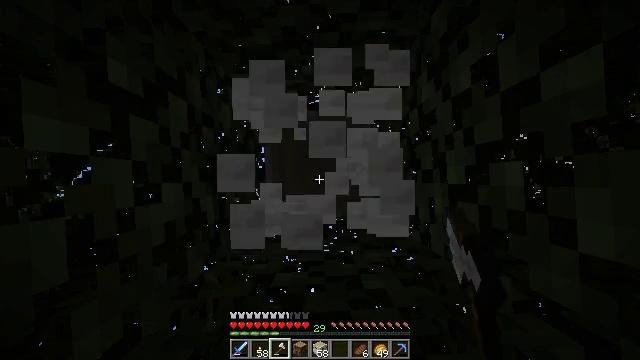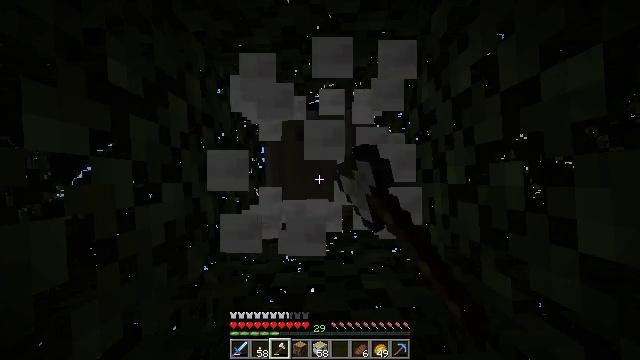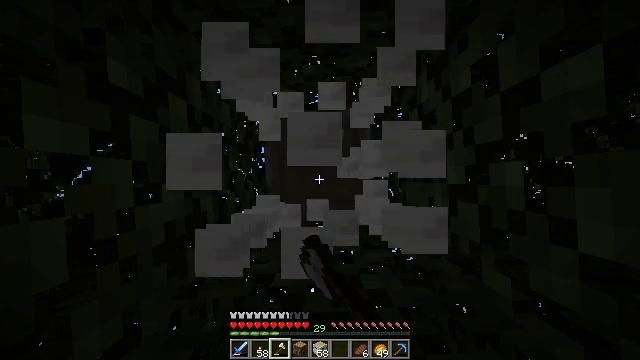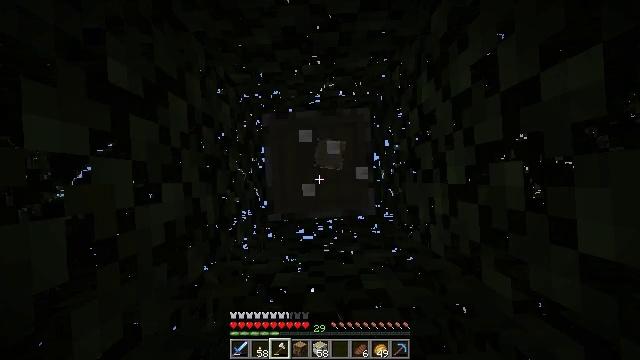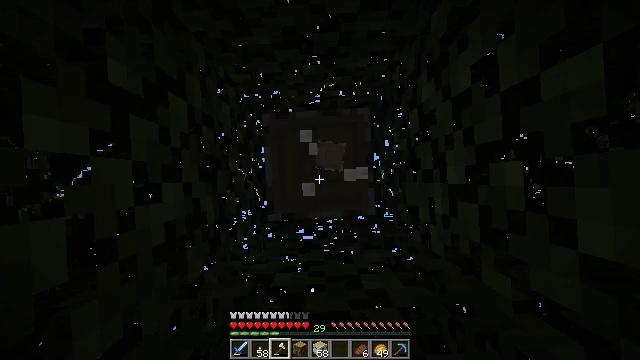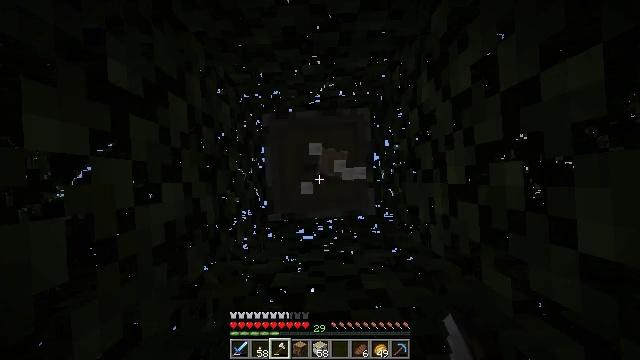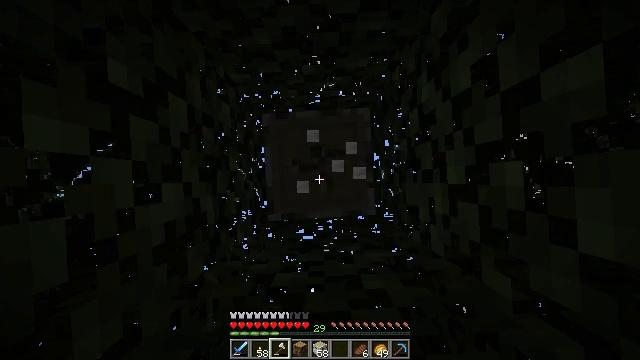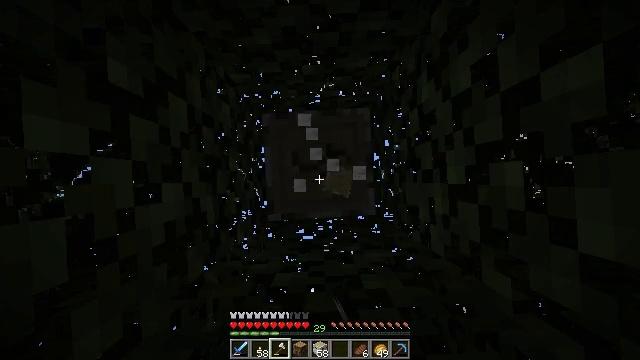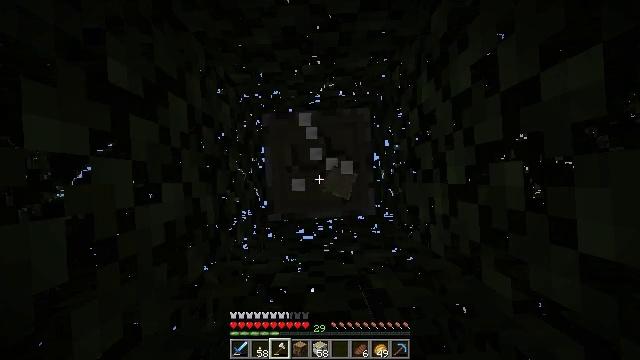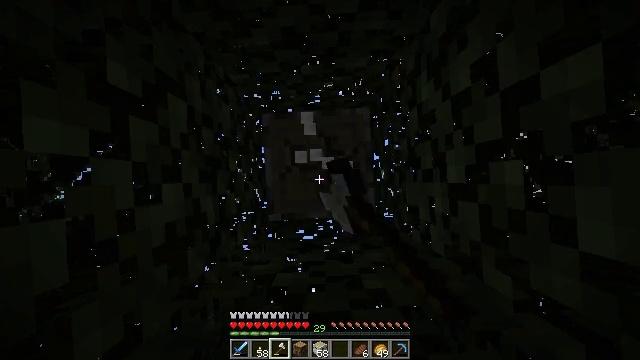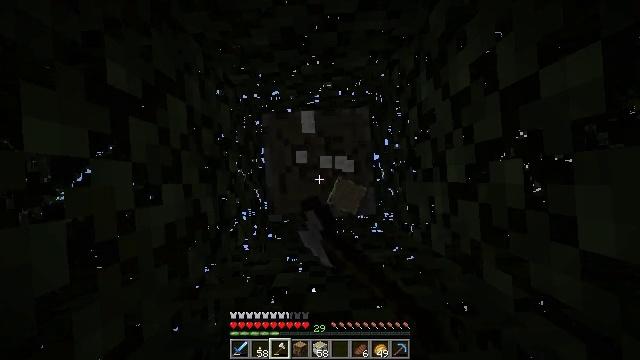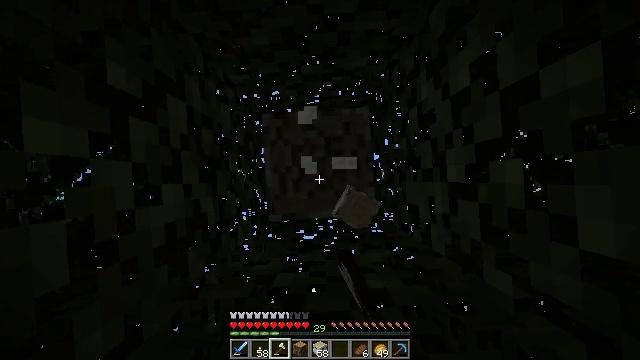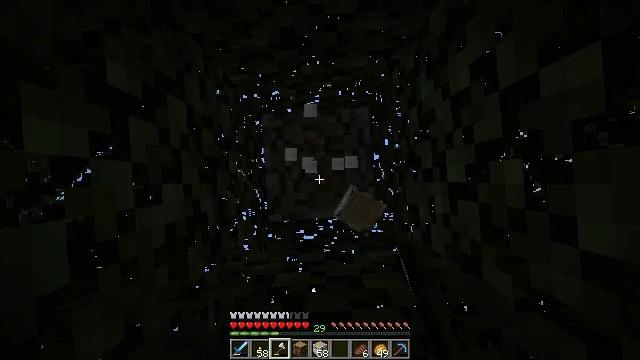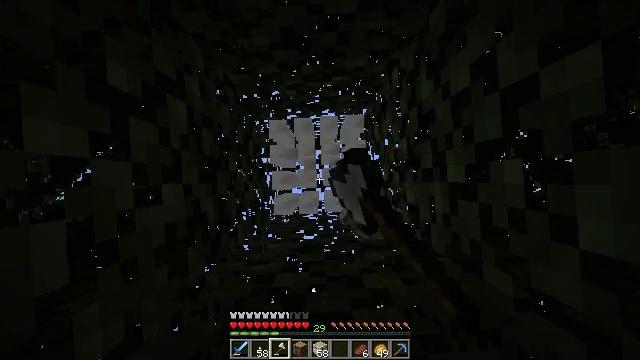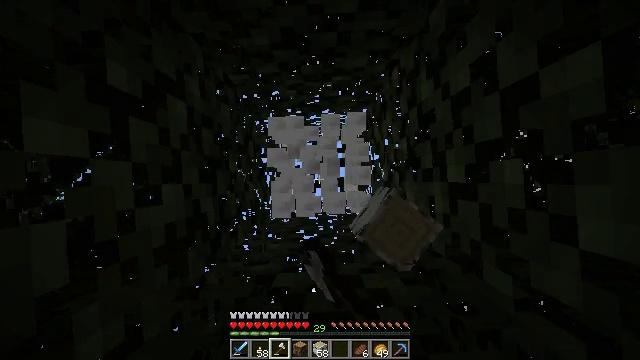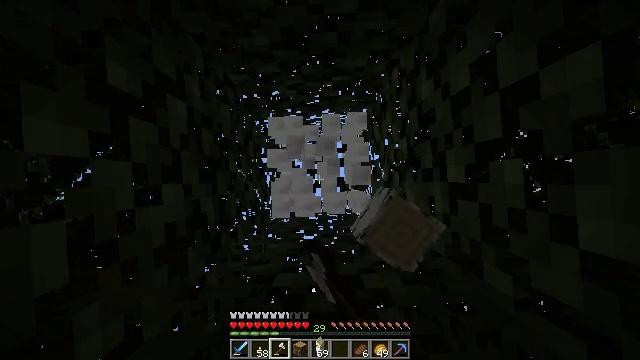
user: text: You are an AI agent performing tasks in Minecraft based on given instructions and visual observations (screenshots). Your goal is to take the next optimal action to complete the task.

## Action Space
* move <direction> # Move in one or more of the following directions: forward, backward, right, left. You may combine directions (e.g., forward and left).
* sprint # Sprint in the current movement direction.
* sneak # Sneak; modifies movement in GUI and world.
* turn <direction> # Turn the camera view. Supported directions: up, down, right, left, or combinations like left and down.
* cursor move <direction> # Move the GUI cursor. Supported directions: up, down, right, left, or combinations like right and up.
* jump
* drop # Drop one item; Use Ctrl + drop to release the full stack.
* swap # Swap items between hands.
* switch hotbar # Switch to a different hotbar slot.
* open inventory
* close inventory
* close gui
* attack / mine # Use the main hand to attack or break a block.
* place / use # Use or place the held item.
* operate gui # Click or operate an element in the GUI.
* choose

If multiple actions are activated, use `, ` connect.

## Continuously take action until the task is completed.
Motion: motion action
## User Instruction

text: Gather birch log for crafting.
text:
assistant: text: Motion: attack / mine
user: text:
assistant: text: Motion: attack / mine
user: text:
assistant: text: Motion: attack / mine
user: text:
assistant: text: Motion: attack / mine
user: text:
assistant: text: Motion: attack / mine
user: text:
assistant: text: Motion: attack / mine
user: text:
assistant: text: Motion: attack / mine
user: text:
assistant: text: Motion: turn up, attack / mine
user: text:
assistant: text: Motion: turn up, attack / mine
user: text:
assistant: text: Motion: attack / mine
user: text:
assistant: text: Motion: attack / mine
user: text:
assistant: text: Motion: attack / mine
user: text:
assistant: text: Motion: attack / mine
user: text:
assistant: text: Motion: attack / mine
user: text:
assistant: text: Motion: attack / mine
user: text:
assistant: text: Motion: attack / mine
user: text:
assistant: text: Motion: attack / mine
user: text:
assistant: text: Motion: attack / mine